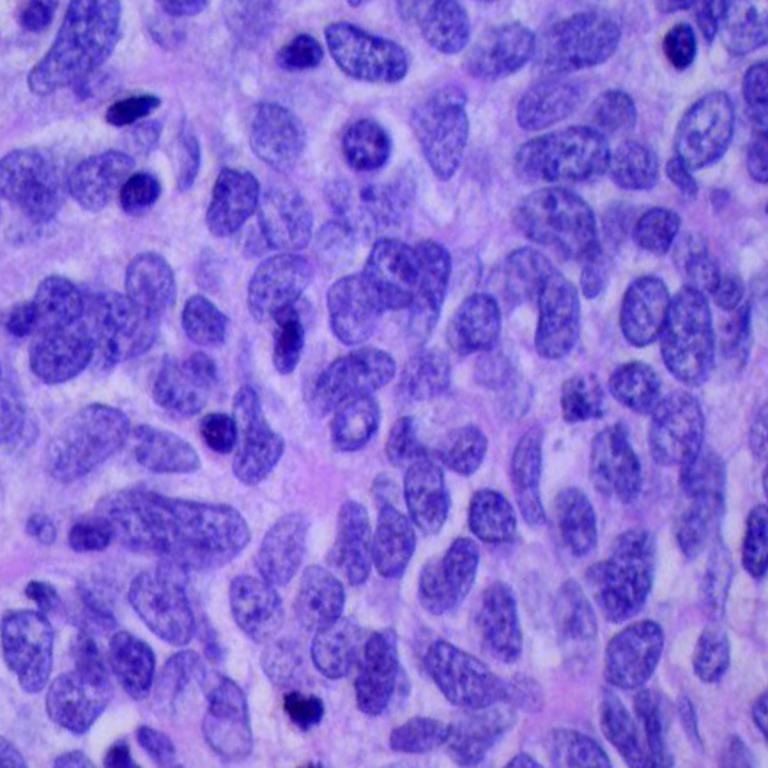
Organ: lung
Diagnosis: squamous carcinomas